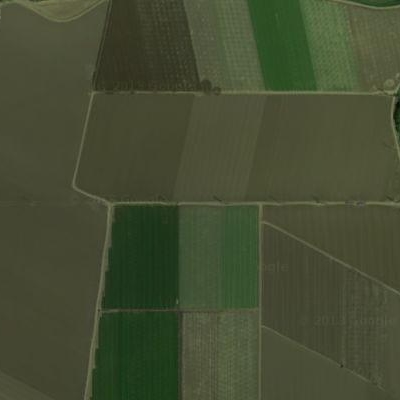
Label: bField